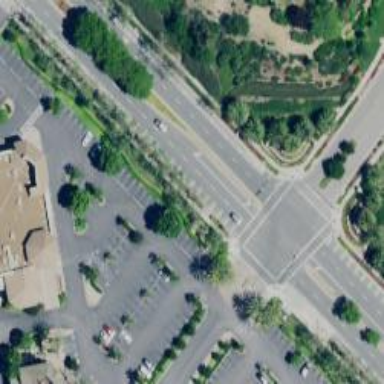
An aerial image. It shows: Solid stop line on the road.